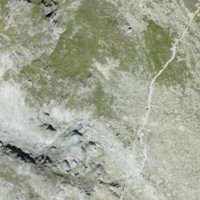
EUNIS habitat code: 48
Species observed at this site:
Pyrrhocorax graculus
Saxifraga paniculata
Sempervivum montanum